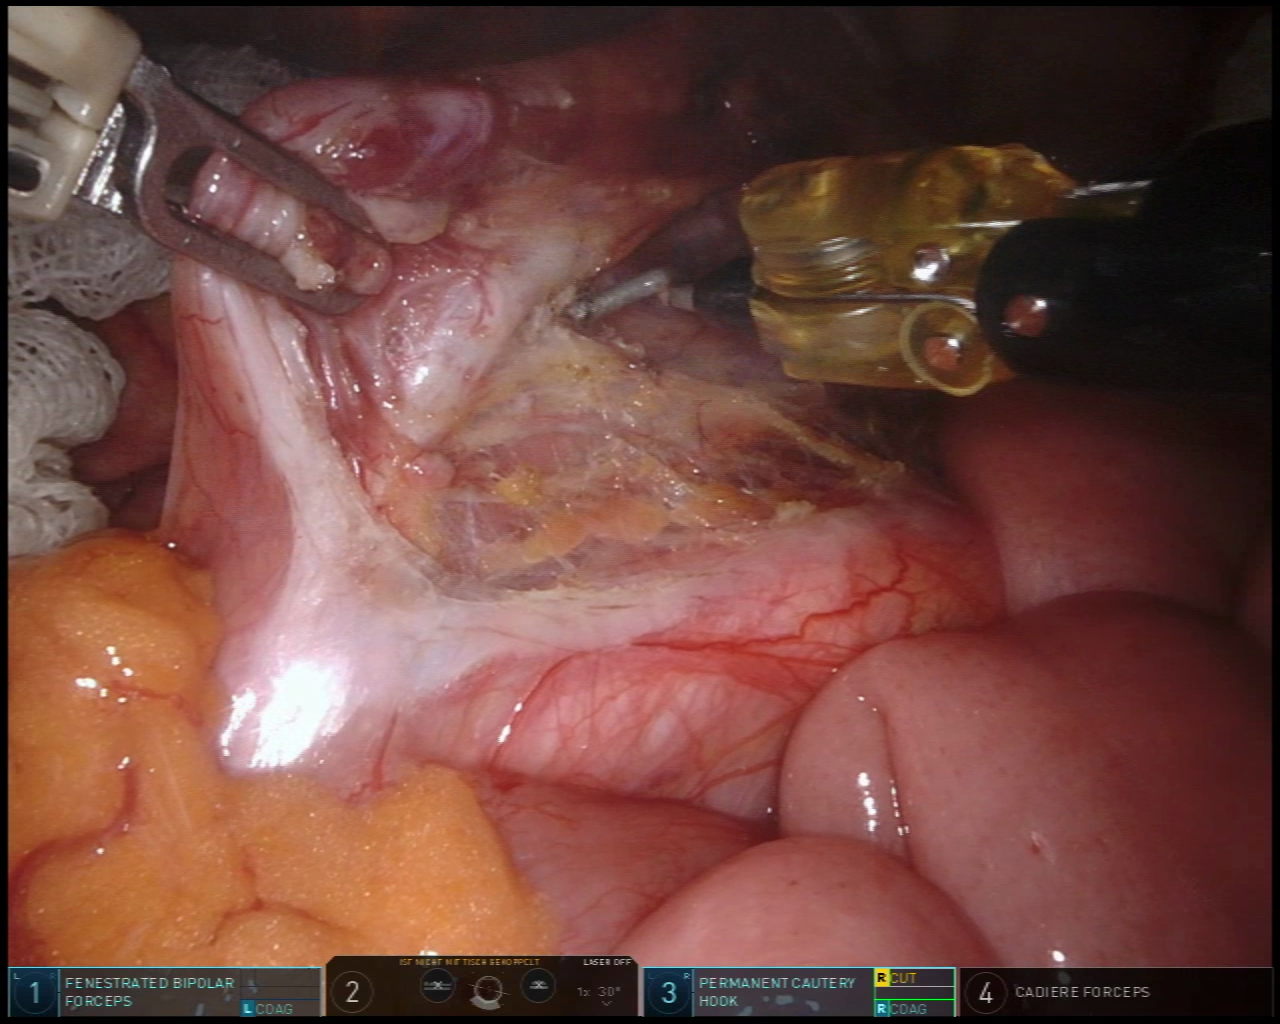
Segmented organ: small_intestine
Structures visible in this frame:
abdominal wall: no
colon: no
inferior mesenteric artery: no
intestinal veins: no
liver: no
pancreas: no
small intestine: yes
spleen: no
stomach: no
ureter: yes
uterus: no
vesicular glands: no